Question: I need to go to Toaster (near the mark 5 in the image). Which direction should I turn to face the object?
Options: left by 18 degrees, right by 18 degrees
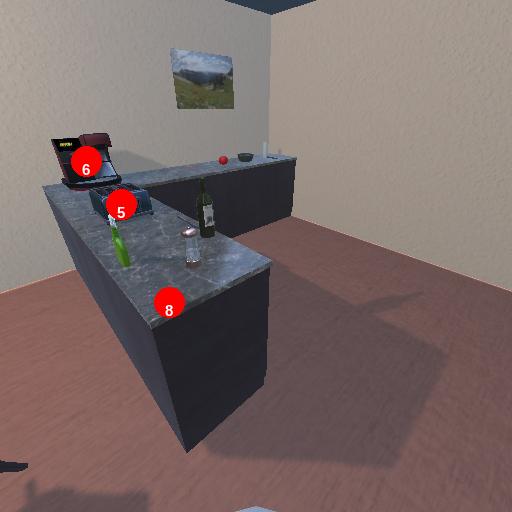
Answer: left by 18 degrees